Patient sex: M
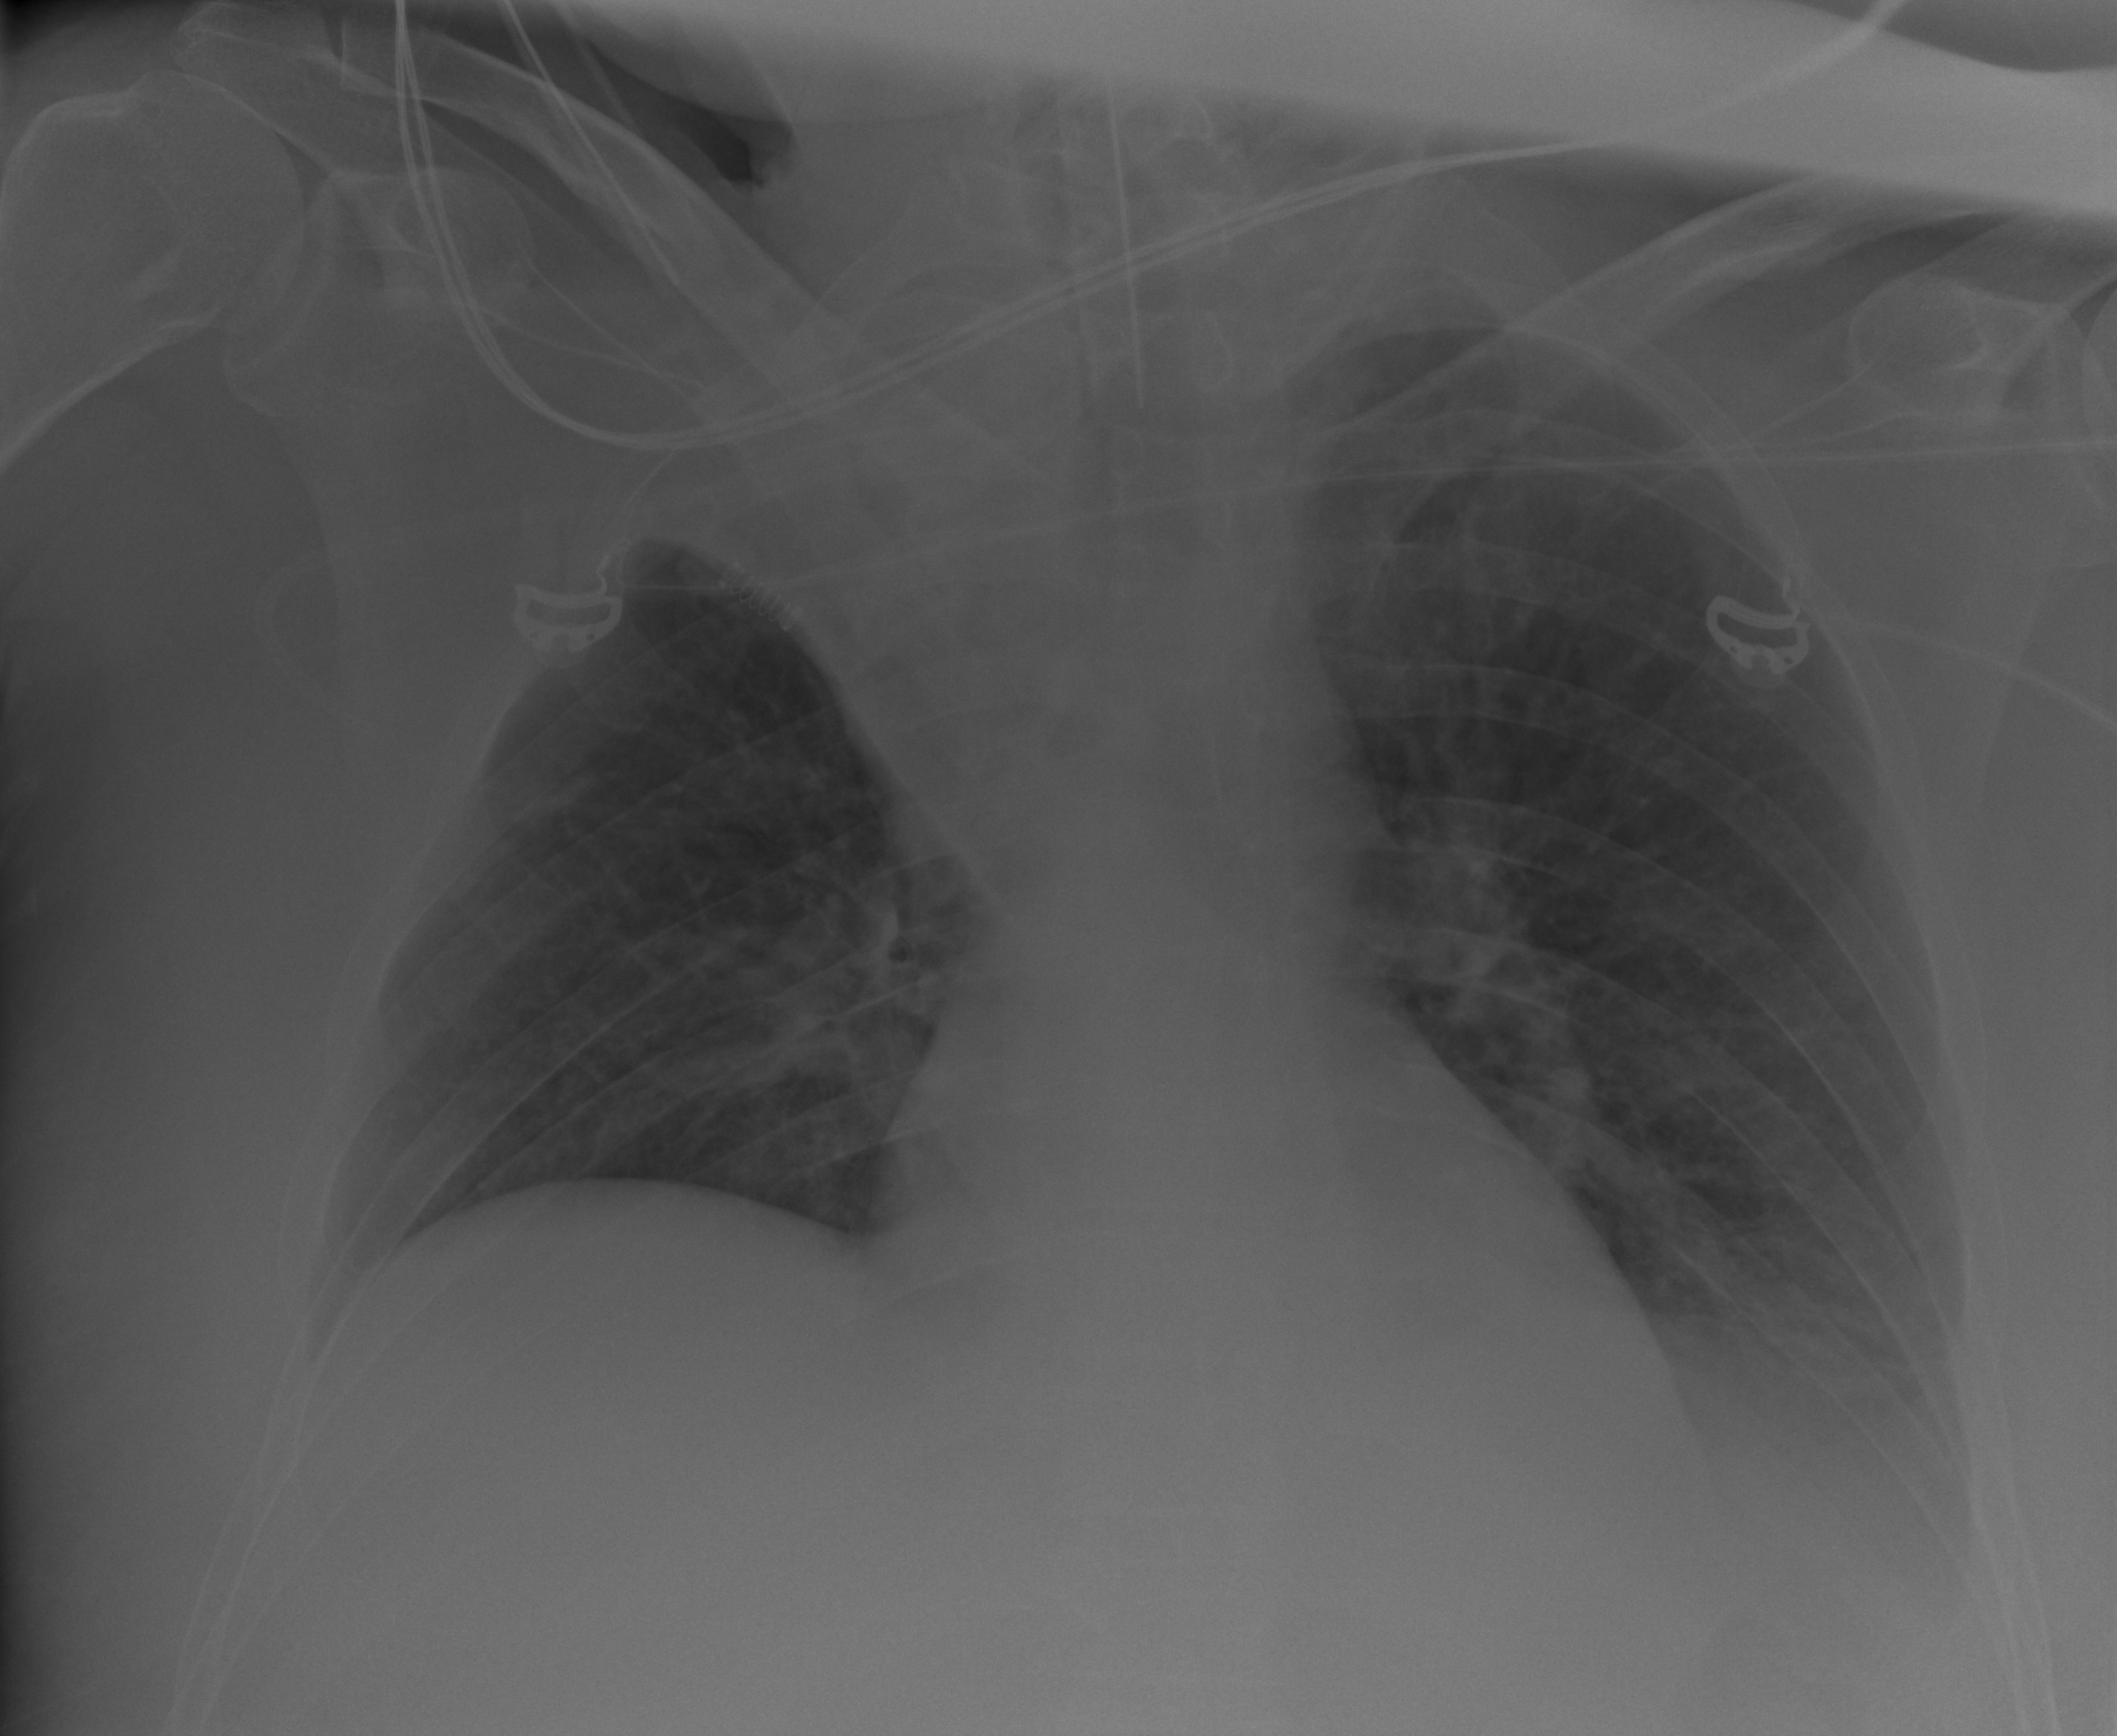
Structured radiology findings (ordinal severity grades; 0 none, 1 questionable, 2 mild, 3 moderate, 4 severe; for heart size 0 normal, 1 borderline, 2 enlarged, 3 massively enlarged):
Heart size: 0
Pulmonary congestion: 1
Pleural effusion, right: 0
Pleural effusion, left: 2
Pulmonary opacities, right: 2
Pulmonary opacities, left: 0
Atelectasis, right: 4
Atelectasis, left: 2